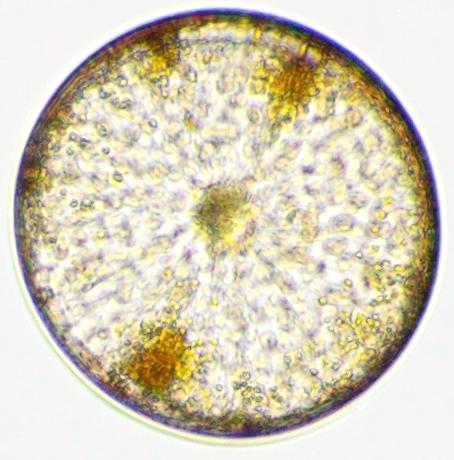
Label: Coscinodiscus